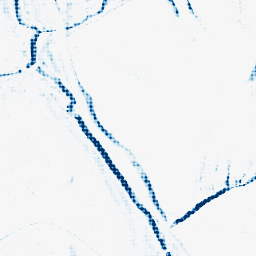
Category: morphological
Decomposition family: morphological_rect
Decomposition parameters: operation: closing
width: 10
height: 3
Upsampling method: sinc_blackman
Upsampling parameters: scale: 8
kernel_size: 8
Upsampling scale: 8